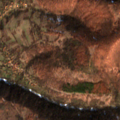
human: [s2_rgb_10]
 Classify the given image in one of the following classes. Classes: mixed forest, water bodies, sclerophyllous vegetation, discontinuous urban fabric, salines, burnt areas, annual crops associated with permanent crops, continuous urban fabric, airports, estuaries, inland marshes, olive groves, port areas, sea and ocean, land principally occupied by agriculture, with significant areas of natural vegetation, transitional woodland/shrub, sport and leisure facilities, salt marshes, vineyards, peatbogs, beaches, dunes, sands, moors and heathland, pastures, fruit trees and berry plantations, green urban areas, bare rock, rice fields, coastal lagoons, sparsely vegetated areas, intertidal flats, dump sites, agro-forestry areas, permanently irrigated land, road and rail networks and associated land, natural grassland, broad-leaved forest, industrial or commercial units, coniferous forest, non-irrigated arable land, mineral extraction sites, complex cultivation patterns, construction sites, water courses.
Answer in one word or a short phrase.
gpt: non-irrigated arable land, land principally occupied by agriculture, with significant areas of natural vegetation, broad-leaved forest, transitional woodland/shrub